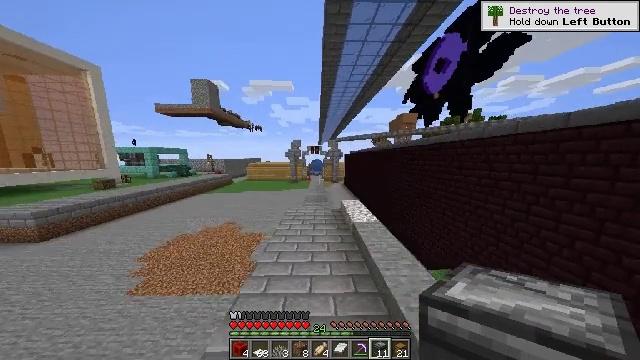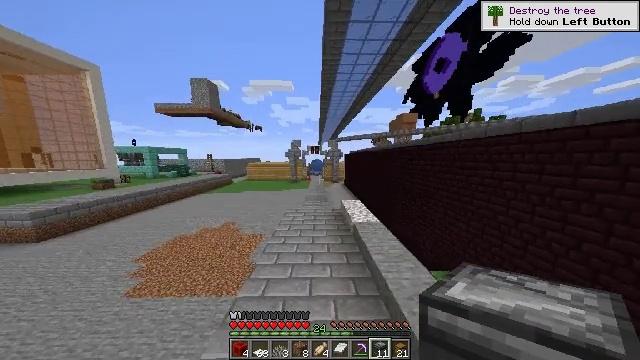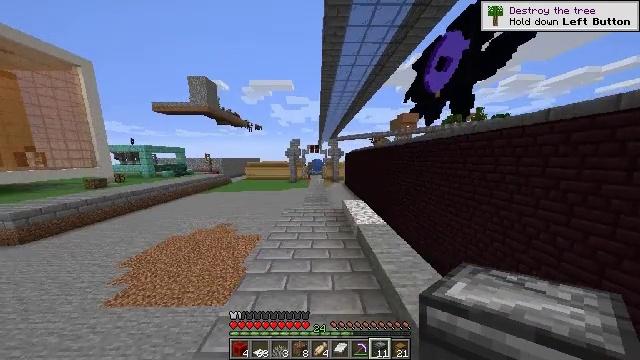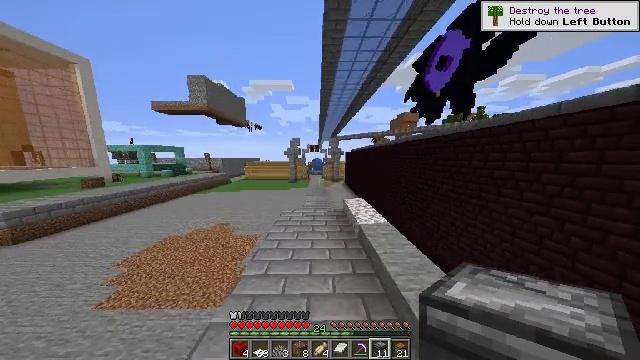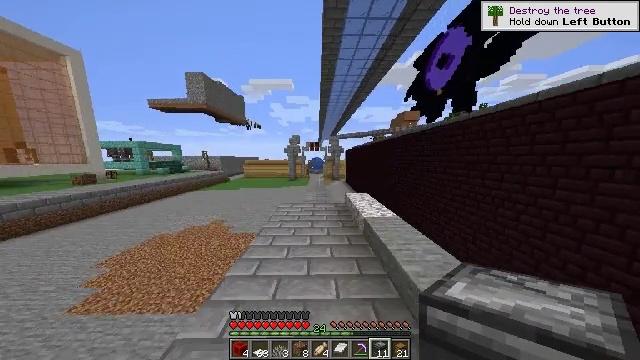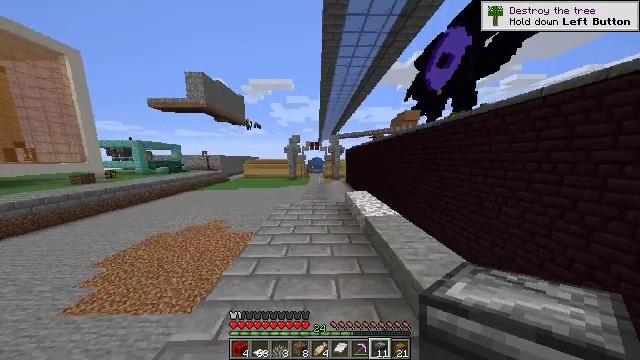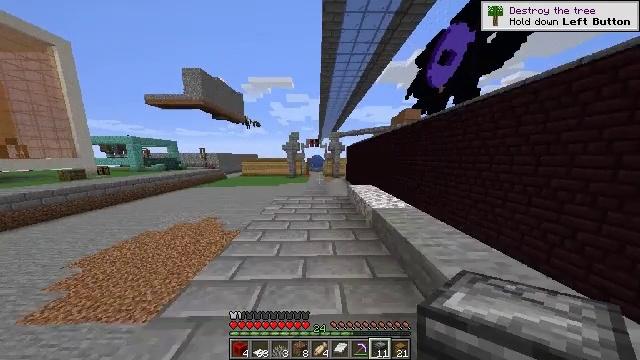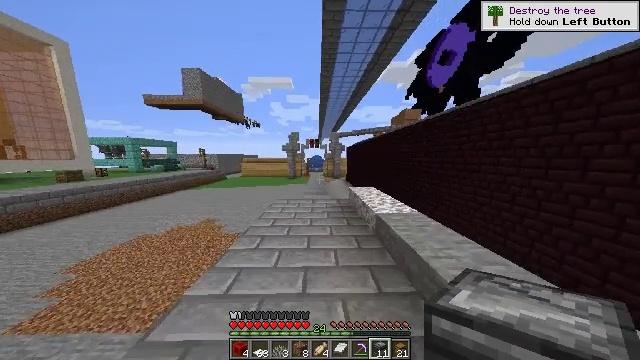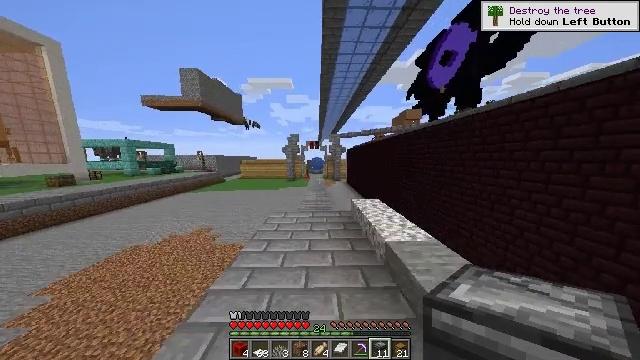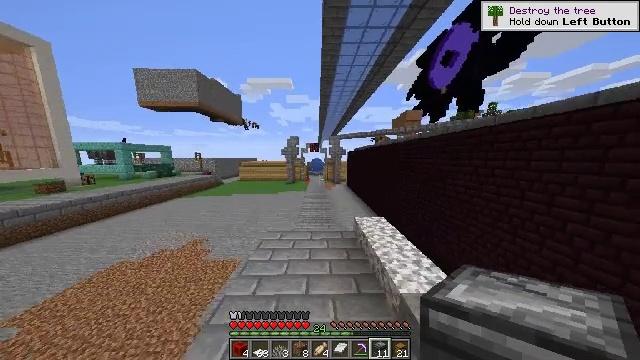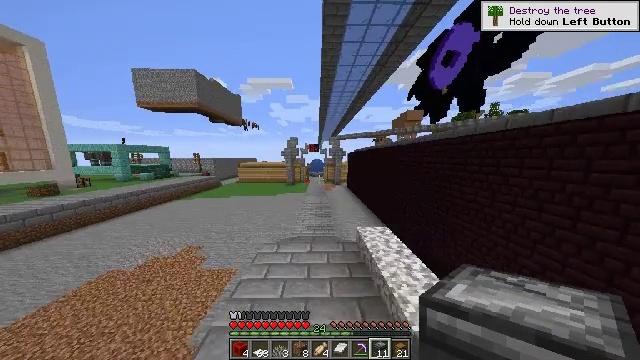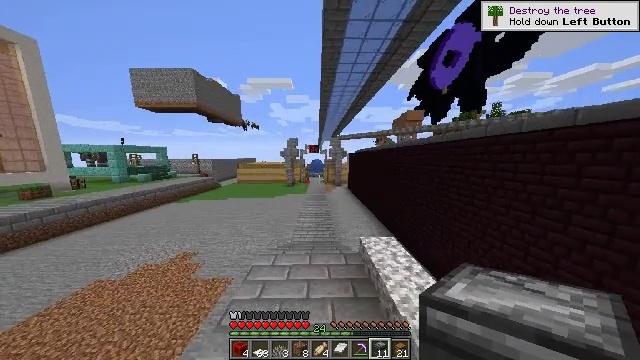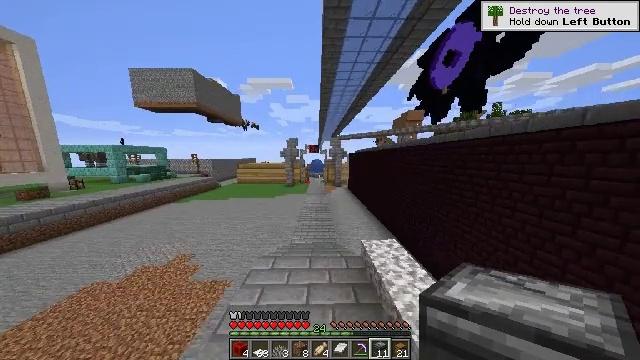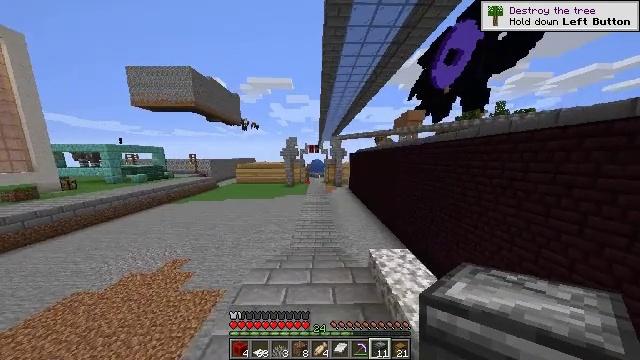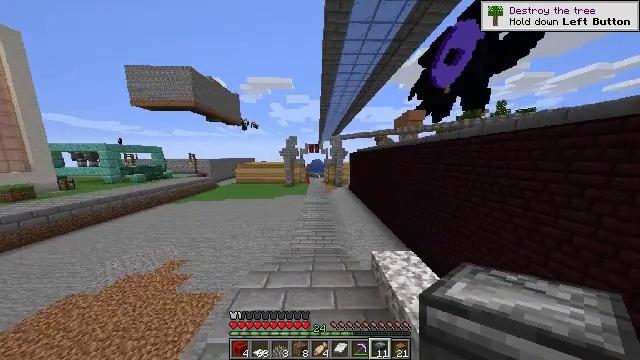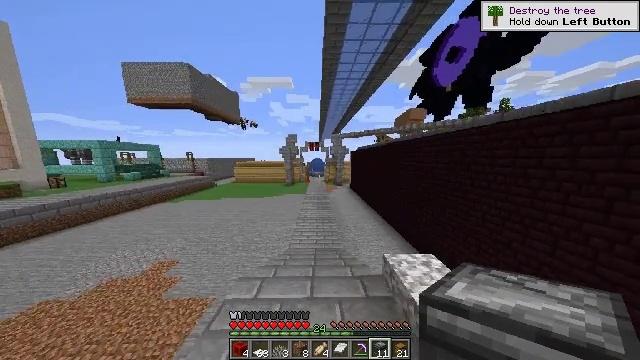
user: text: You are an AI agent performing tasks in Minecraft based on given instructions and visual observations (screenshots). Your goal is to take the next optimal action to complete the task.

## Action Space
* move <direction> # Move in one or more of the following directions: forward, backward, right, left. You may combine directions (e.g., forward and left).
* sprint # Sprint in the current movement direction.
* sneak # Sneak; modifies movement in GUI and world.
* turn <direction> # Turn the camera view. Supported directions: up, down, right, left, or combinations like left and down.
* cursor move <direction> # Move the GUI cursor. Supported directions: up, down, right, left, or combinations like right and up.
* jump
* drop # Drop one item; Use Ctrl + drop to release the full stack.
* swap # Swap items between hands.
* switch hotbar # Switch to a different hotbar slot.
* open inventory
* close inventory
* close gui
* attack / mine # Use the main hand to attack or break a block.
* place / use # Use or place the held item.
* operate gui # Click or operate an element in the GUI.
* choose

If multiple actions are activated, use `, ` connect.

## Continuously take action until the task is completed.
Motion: motion action
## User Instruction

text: Utilize a crafting table to create redstone.
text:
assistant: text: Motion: move forward, jump
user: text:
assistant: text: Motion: move forward, jump
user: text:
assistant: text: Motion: move forward, jump
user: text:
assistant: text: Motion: move forward, jump
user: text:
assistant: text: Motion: move forward, jump
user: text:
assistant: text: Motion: move forward, jump
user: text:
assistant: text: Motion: move forward, jump
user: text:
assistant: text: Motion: move forward, jump
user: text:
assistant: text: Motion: move forward, jump
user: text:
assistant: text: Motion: move forward, jump
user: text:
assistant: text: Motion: move forward and move left, jump
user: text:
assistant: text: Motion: move forward and move left, jump
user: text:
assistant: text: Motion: move forward, jump
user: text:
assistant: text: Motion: move forward, jump
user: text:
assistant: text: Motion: move forward, jump
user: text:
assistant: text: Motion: move forward, jump
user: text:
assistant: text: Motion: move forward, jump
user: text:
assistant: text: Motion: move forward, jump
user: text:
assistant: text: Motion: move forward, jump
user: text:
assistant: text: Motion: move forward, jump
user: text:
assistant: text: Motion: move forward and move left, jump
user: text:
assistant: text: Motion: move forward and move left, jump
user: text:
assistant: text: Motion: move forward and move left, jump
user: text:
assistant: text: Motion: move forward, jump
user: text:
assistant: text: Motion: move forward, jump
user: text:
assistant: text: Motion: move forward, jump
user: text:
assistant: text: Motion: move forward, jump
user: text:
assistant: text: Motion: move forward, jump
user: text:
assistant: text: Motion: move forward, jump
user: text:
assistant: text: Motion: move forward, jump